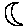
Label: moon